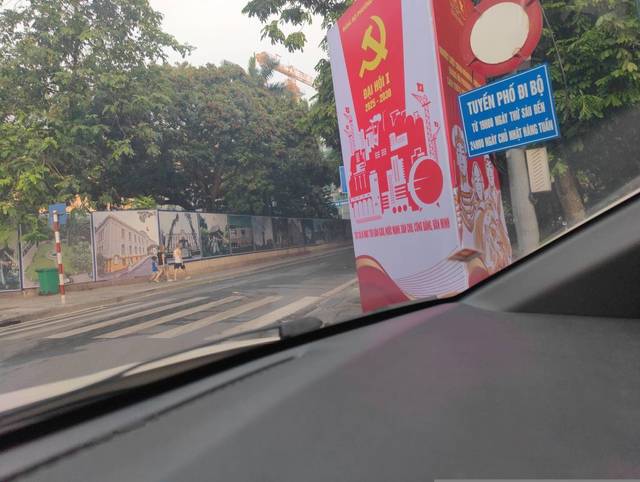
Region: Vietnam
Coordinates: 21.027, 105.856